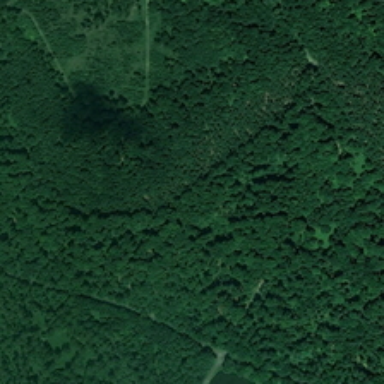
Some trees in this stretch of the dense forest is short and others is tall and bushy .